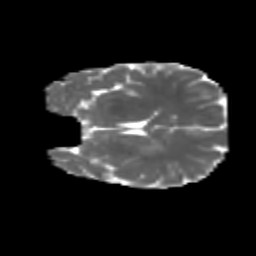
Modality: MD
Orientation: coronal
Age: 7
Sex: female
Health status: healthy